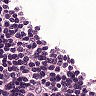
Metastatic tissue present: no